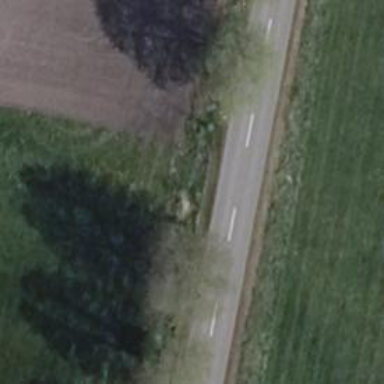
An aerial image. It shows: Unclassified road with asphalt surface.